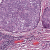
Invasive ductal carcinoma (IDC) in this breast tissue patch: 0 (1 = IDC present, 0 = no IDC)